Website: bh-photo
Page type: cross-sells
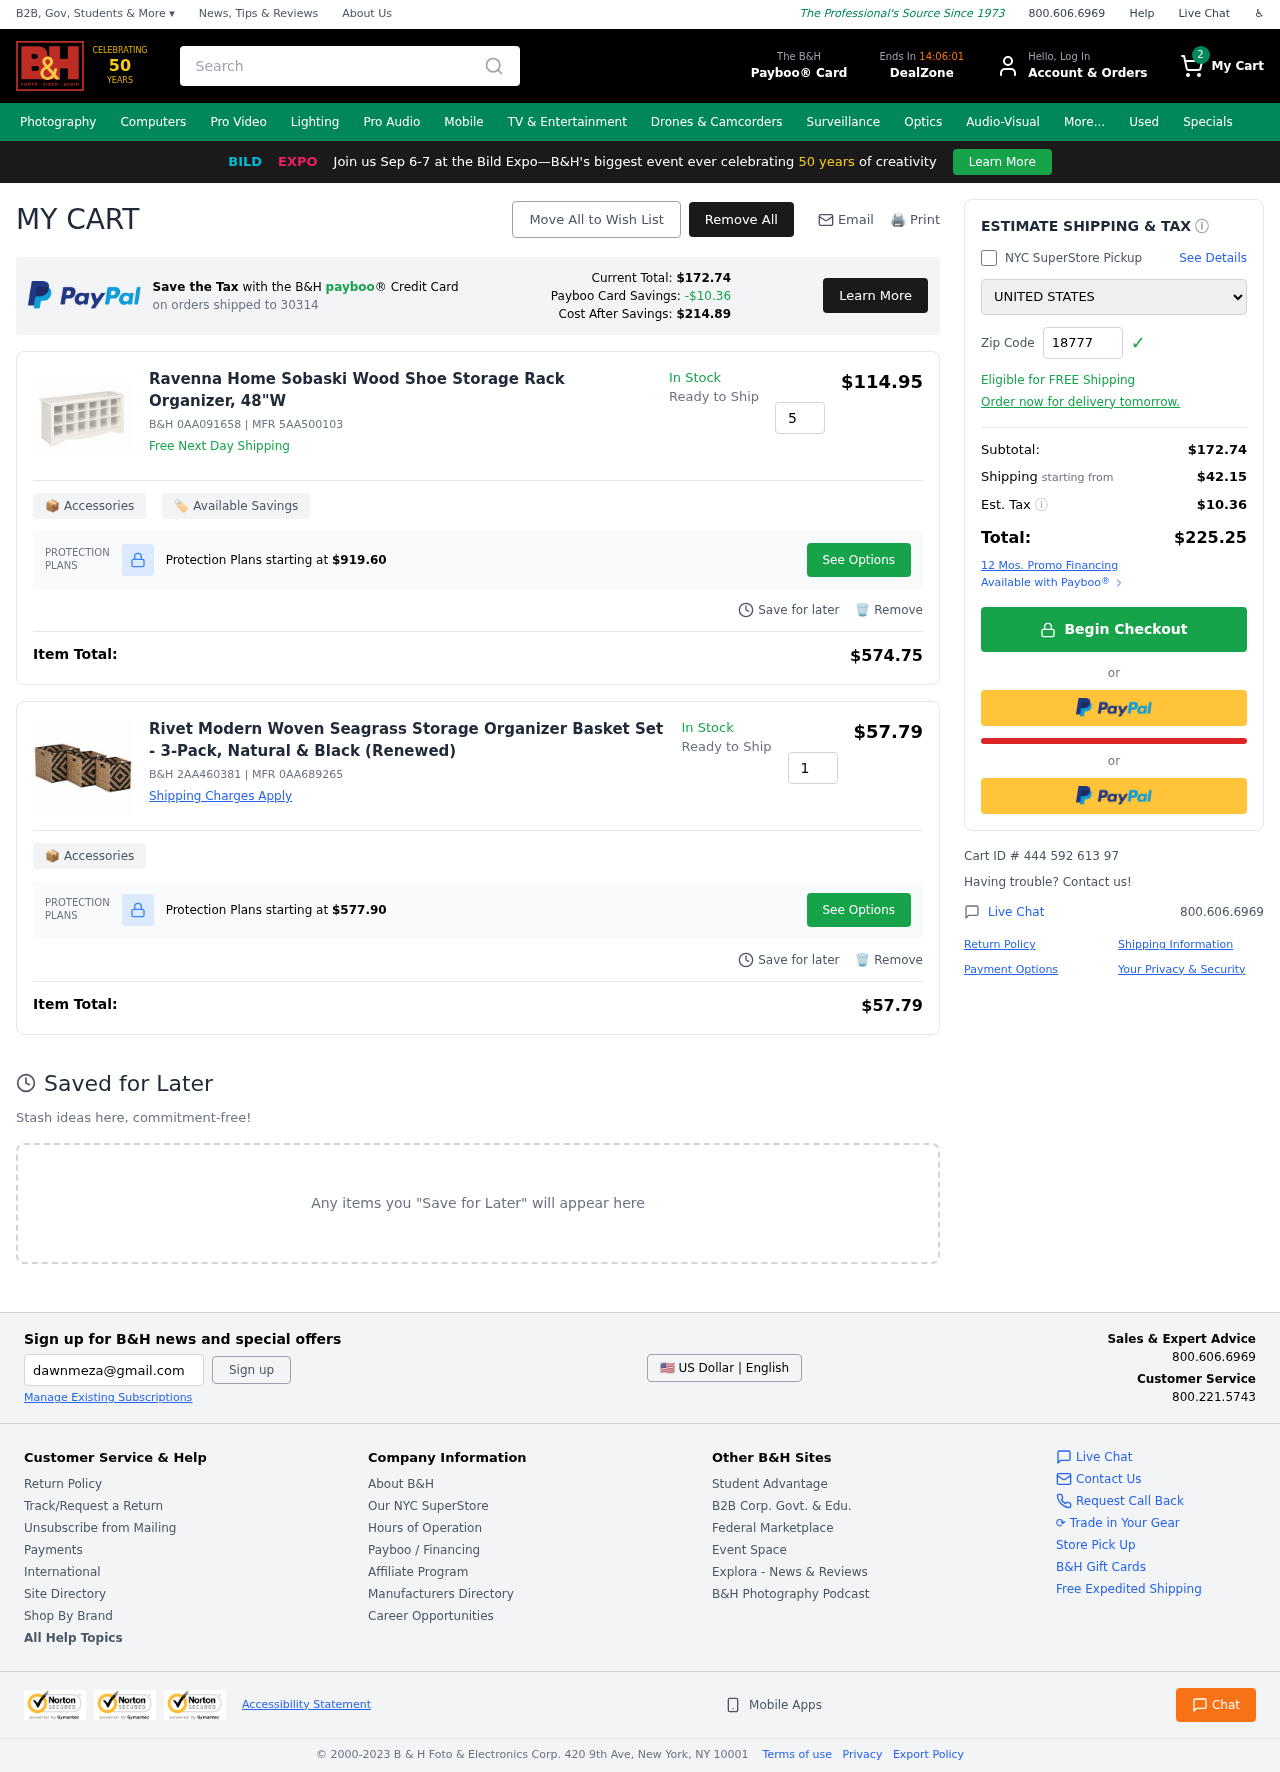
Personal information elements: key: PII_COUNTRY
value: United States
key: PII_POSTCODE
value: on orders shipped to 30314
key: PII_POSTCODE2
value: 18777
Product elements: key: PRODUCT1_NAME
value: Ravenna Home Sobaski Wood Shoe Storage Rack Organizer, 48"W
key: PRODUCT1_PRICE
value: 114.95
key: PRODUCT1_QUANTITY
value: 5
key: PRODUCT2_NAME
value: Rivet Modern Woven Seagrass Storage Organizer Basket Set - 3-Pack, Natural & Black (Renewed)
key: PRODUCT2_PRICE
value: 57.79
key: PRODUCT2_QUANTITY
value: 1
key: PRODUCT1_SKU
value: B&H 0AA091658
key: PRODUCT1_MFR
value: MFR 5AA500103
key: PRODUCT1_PROTECTION_PRICE
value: $919.60
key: PRODUCT1_ITEM_TOTAL
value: $574.75
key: PRODUCT2_SKU
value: B&H 2AA460381
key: PRODUCT2_MFR
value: MFR 0AA689265
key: PRODUCT2_PROTECTION_PRICE
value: $577.90
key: PRODUCT2_ITEM_TOTAL
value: $57.79
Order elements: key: ORDER_NUM_ITEMS
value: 2
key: PAYBOO_CURRENT_TOTAL
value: $172.74
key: ORDER_SUBTOTAL
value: $172.74
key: ORDER_SHIPPING_COST
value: $42.15
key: ORDER_TAX
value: $10.36
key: ORDER_TOTAL
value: $225.25
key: ORDER_ID
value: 444 592 613 97
Search elements: key: HEADER_SEARCH
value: Search
Other elements: key: PAYBOO_SAVINGS
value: -$10.36
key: PAYBOO_COST_AFTER_SAVINGS
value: $214.89